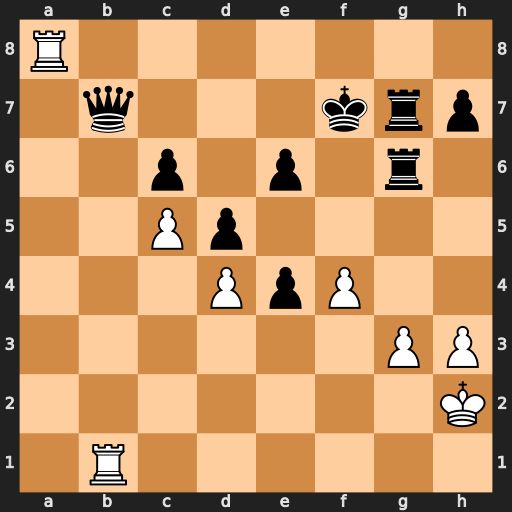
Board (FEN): R7/1q3krp/2p1p1r1/2Pp4/3PpP2/6PP/7K/1R6
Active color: w
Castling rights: -
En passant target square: -
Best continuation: Rxb7+ Kf6 Rf8+ Rf7 Rbxf7#